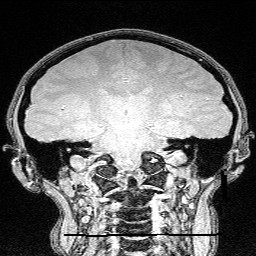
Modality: FLASH
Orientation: sagittal
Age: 26
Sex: female